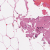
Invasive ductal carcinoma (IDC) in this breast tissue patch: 0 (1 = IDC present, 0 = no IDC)